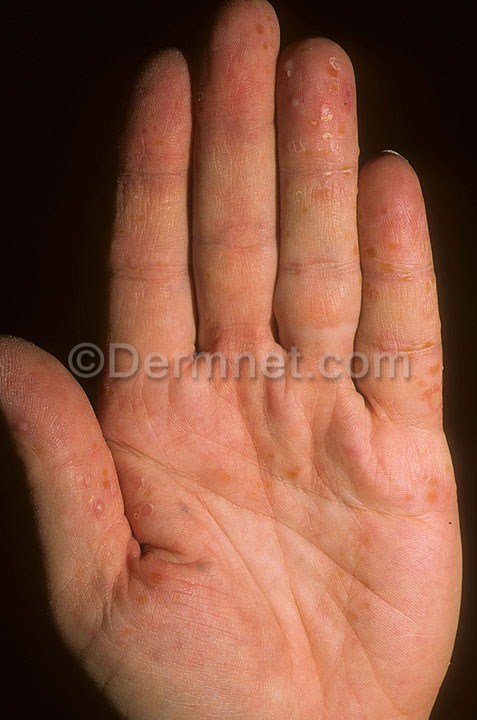
Disease: Eczema Photos